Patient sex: F
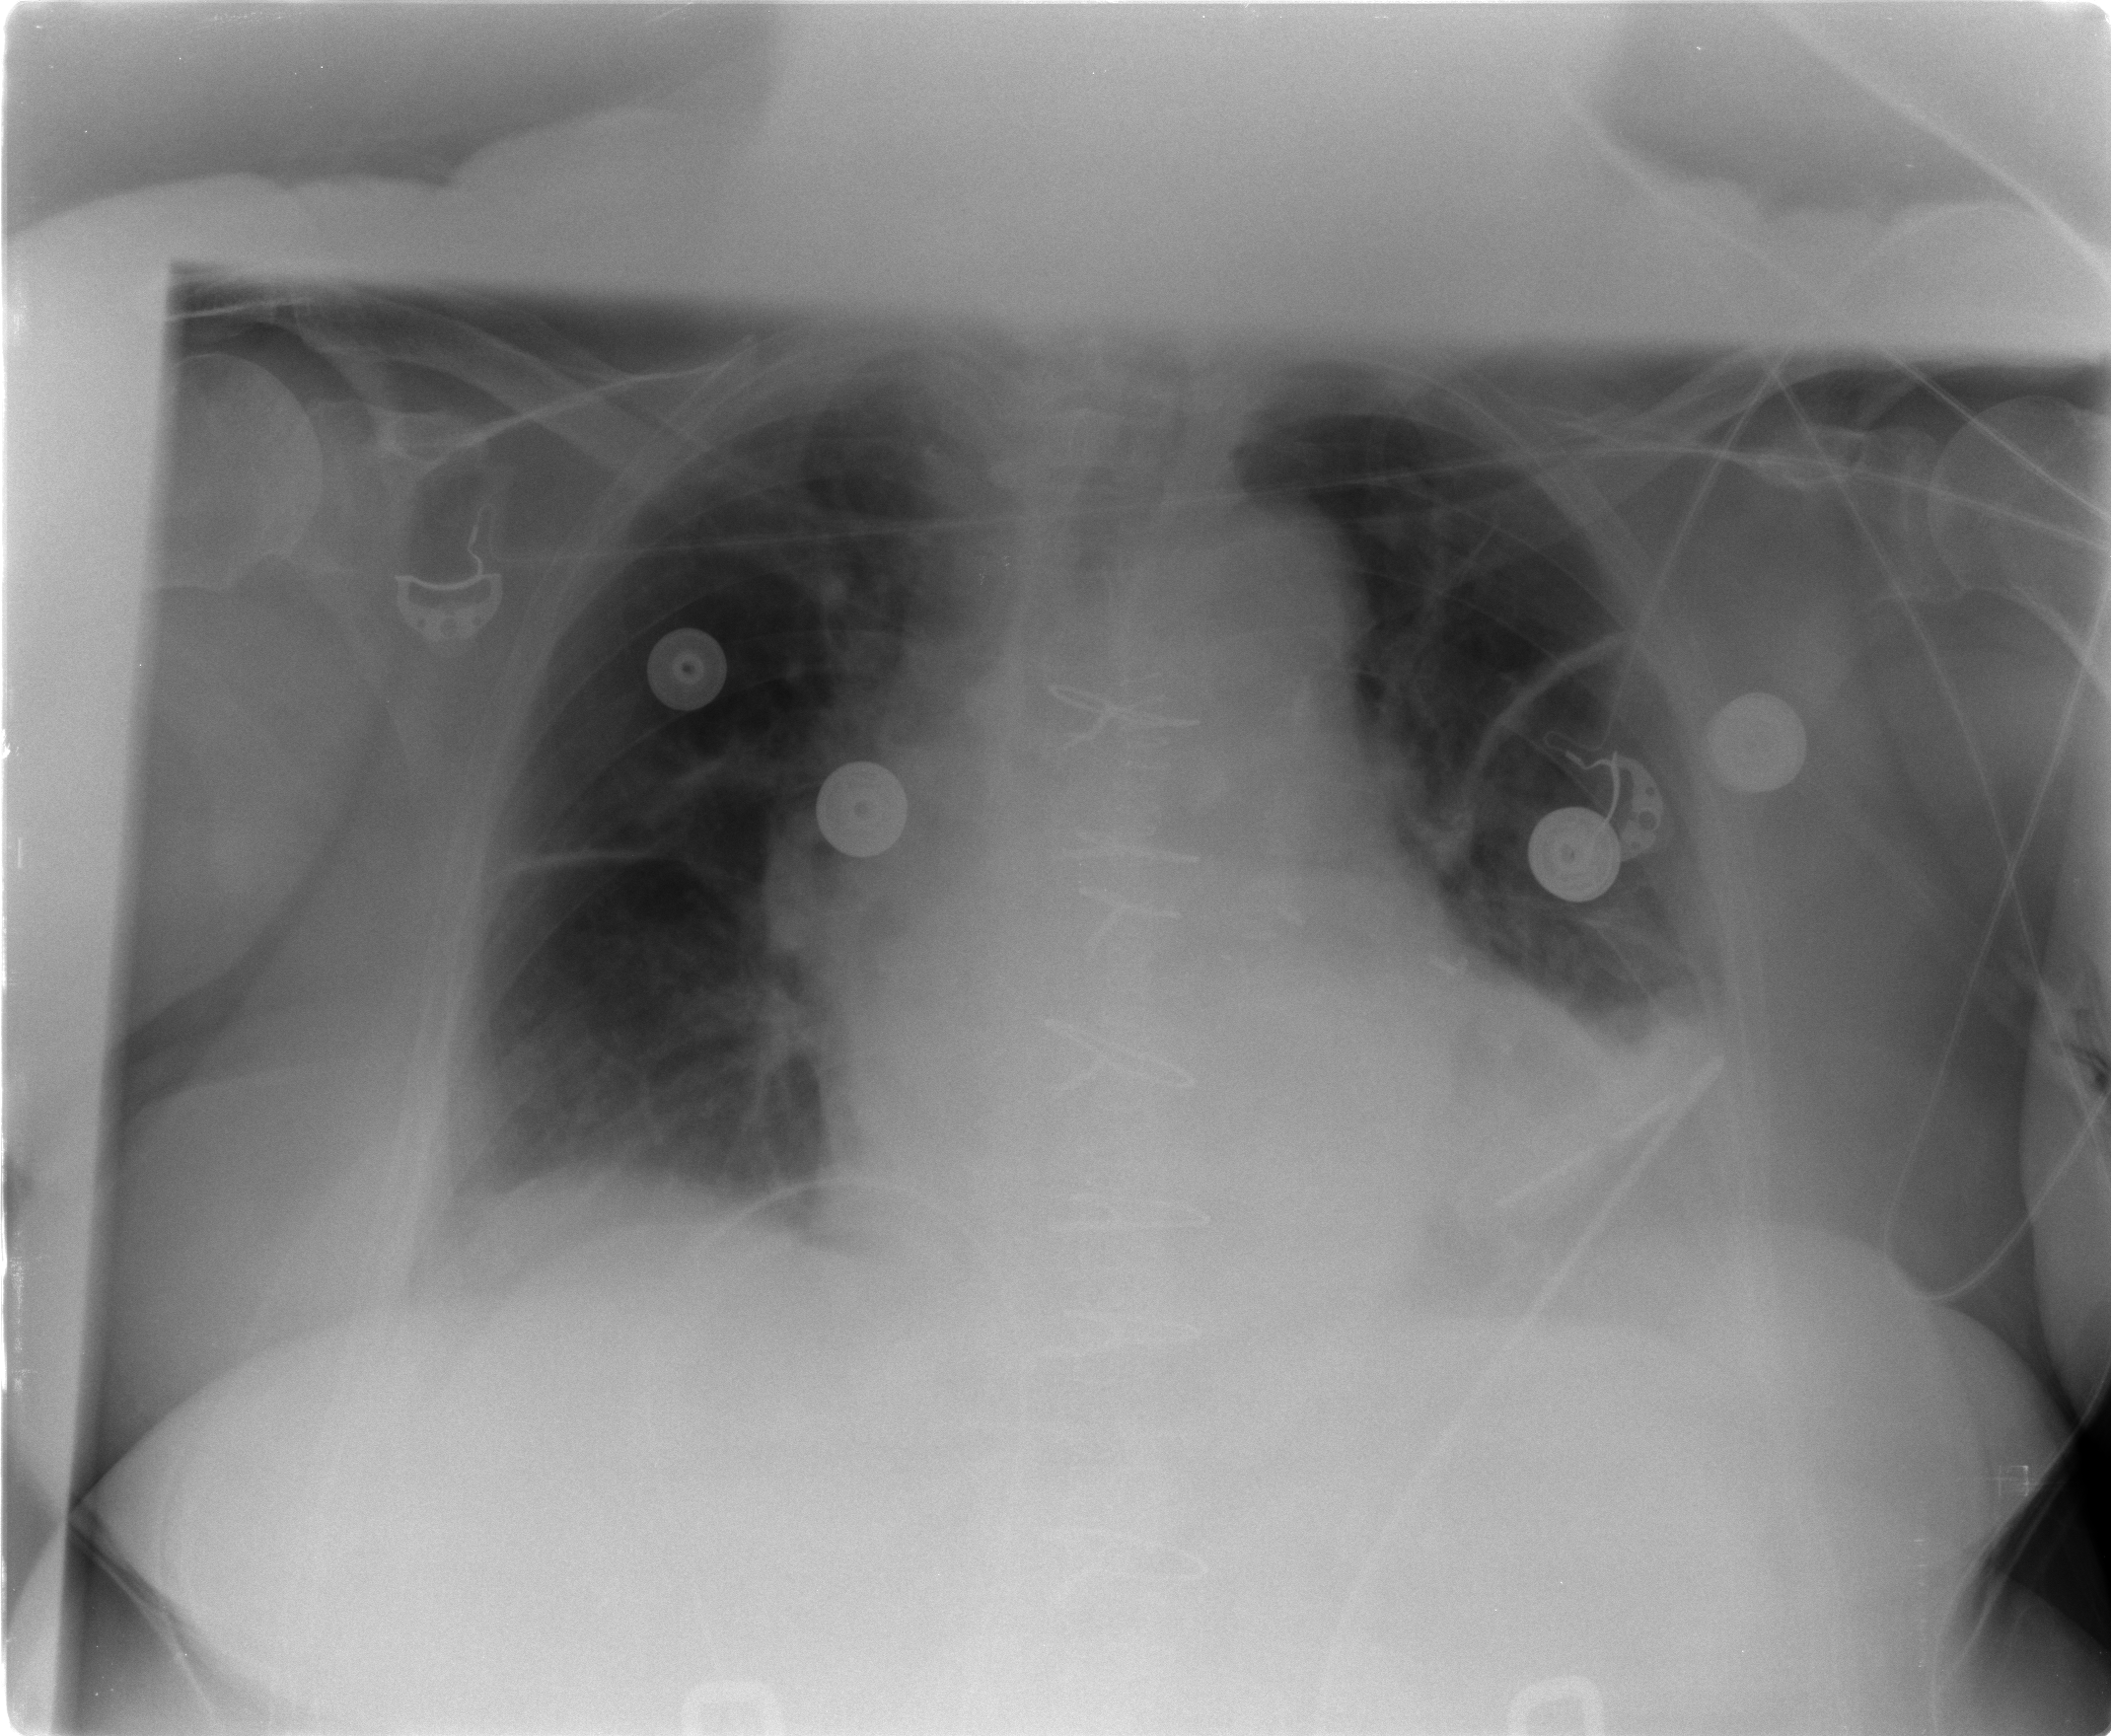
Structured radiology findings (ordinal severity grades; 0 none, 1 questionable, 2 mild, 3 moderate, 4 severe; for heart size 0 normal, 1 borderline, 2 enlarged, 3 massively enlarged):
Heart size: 2
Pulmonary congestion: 2
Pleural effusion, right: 0
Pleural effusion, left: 2
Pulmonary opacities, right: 0
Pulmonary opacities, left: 0
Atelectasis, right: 2
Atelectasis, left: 2